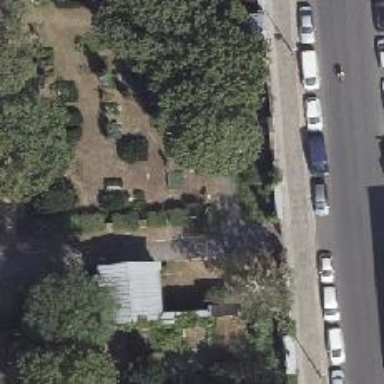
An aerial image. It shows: Historic tomb in the cemetery.